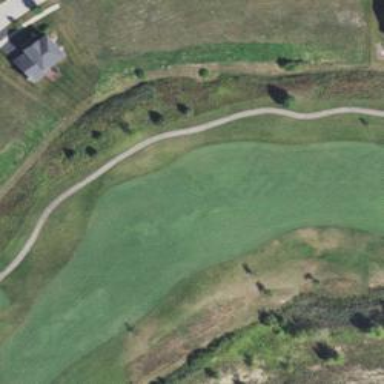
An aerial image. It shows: Golf hole.